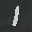
Label: 1